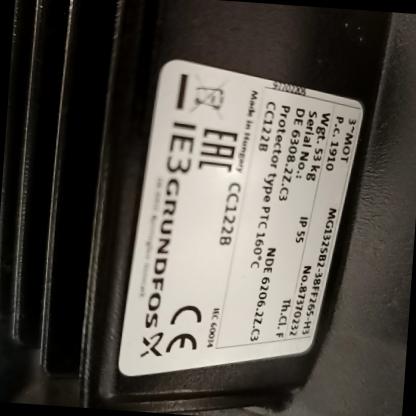
Klasa: tabliczka-znamionowa